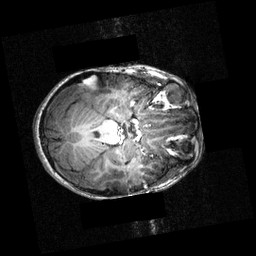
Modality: T1w
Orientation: axial
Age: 12
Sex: male
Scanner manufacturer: siemens
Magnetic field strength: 3.951 T
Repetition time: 1.5 s
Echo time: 0.00335 s